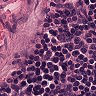
Metastatic tissue present: no